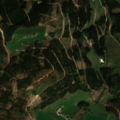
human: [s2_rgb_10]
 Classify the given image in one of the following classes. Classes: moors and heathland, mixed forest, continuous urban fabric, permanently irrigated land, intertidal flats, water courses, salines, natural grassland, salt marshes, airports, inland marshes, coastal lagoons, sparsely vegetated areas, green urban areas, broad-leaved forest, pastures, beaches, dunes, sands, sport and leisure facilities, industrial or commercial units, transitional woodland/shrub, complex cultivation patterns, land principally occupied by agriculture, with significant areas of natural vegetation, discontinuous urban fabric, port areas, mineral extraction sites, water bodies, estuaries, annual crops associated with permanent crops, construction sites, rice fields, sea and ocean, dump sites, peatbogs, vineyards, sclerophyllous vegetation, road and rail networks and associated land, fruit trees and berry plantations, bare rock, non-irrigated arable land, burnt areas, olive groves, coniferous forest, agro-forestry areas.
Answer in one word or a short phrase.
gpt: pastures, coniferous forest, mixed forest